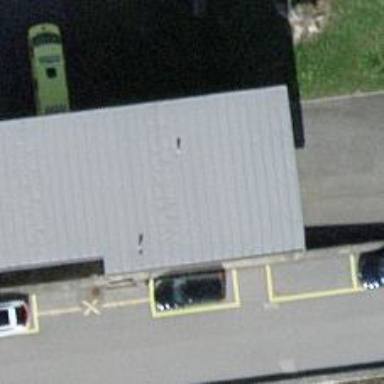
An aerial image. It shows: Ambulance station for emergencies.